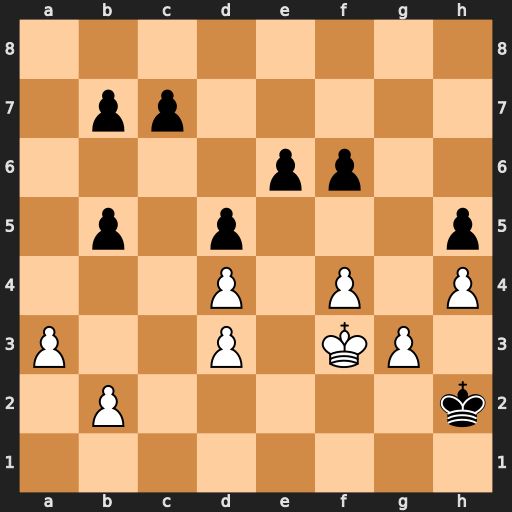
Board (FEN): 8/1pp5/4pp2/1p1p3p/3P1P1P/P2P1KP1/1P5k/8
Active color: w
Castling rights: -
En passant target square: -
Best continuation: g4 hxg4+ Kxg4